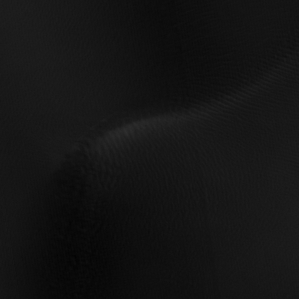
Label: non_frost